Question: Usually I am pretty good debugging problems, this one just seems to keep getting around me. I have installed the JpGraph library at /usr/share/php/jpgraph/ and have it working for basic graphs. The problem I am having is not being able to read the fonts our of '/usr/share/fonts/truetype/' I have arial.ttf installed there with owner and group set to root and chmod to 644 but it is still not being read.
This shows the files on the server:
'''
root@CBC-SVR-01:/usr/share/fonts/truetype# ls
arialbd.ttf cour.ttf gentium-basic verdanab.ttf
ariali.ttf DejaVuSans-BoldOblique.ttf liberation verdanai.ttf
arial.ttf DejaVuSans-Bold.ttf openoffice verdana.ttf
comic.ttf DejaVuSans-Oblique.ttf timesbd.ttf
courbd.ttf DejaVuSans.ttf times.ttf
couri.ttf gentium ttf-dejavu
'''
Here are the file permissions:
'''
root@CBC-SVR-01:/usr/share/fonts/truetype# ls -l
total 5108
-rw-r--r-- 1 root root 284560 Jan 20 13:27 arialbd.ttf
-rw-r--r-- 1 root root 207808 Jan 20 13:27 ariali.ttf
-rw-r--r-- 1 root root 296712 Jan 20 13:27 arial.ttf
-rw-r--r-- 1 root root 126364 Jan 20 13:38 comic.ttf
-rw-r--r-- 1 root root 312920 Jan 20 13:31 courbd.ttf
-rw-r--r-- 1 root root 60856 Jan 20 13:35 couri.ttf
-rw-r--r-- 1 root root 303296 Jan 21 17:27 cour.ttf
-rw-r--r-- 1 root root 574636 Sep 29 2010 DejaVuSans-BoldOblique.ttf
-rw-r--r-- 1 root root 634184 Sep 29 2010 DejaVuSans-Bold.ttf
-rw-r--r-- 1 root root 574456 Sep 29 2010 DejaVuSans-Oblique.ttf
-rw-r--r-- 1 root root 683528 Sep 29 2010 DejaVuSans.ttf
drwxr-xr-x 2 root root 4096 Apr 17 16:11 gentium
drwxr-xr-x 2 root root 4096 Apr 17 16:11 gentium-basic
drwxr-xr-x 2 root root 4096 Apr 17 16:11 liberation
drwxr-xr-x 2 root root 4096 Apr 17 16:11 openoffice
-rw-r--r-- 1 root root 334944 Jan 20 13:33 timesbd.ttf
-rw-r--r-- 1 root root 347988 Jan 20 13:37 times.ttf
drwxr-xr-x 2 root root 4096 Apr 17 16:11 ttf-dejavu
-rw-r--r-- 1 root root 137616 Jan 20 13:31 verdanab.ttf
-rw-r--r-- 1 root root 155076 Jan 20 13:47 verdanai.ttf
-rw-r--r-- 1 root root 149752 Jan 20 13:32 verdana.ttf
'''
Here is the fonts directory permissions
'''
root@CBC-SVR-01:/usr/share/fonts# ls -l
total 12
drwxr-xr-x 4 root root 4096 Nov 12 22:44 cmap
drwxr-xr-x 7 root root 4096 Apr 17 16:11 truetype
drwxr-xr-x 3 root root 4096 Nov 12 22:44 type1
'''
But the problem is that PHP and JpGraph are not able to read the font file???

If i run the following script from the command line with root user it shows 'bool(true)' However, If browse to the same script through the web, it shows 'bool(false)'.
'''
<?php
var_dump(file_exists("/usr/share/fonts/truetype/arial.ttf"));
?>
'''
Here is the config file for JpGraph:
'''
<?php
//=======================================================================
// File: JPG-CONFIG.INC
// Description: Configuration file for JpGraph library
// Created: 2004-03-27
// Ver: $Id: jpg-config.inc.php <PHONE>-29 05:56:39Z ljp $
//
// Copyright (c) Asial Corporation. All rights reserved.
//========================================================================
//------------------------------------------------------------------------
// Directories for cache and font directory.
//
// CACHE_DIR:
// The full absolute name of the directory to be used to store the
// cached image files. This directory will not be used if the USE_CACHE
// define (further down) is false. If you enable the cache please note that
// this directory MUST be readable and writable for the process running PHP.
// Must end with '/'
//
// TTF_DIR:
// Directory where TTF fonts can be found. Must end with '/'
//
// The default values used if these defines are left commented out are:
//
// UNIX:
// CACHE_DIR /tmp/jpgraph_cache/
// TTF_DIR /usr/share/fonts/truetype/
// MBTTF_DIR /usr/share/fonts/truetype/
//
// WINDOWS:
// CACHE_DIR $SERVER_TEMP/jpgraph_cache/
// TTF_DIR $SERVER_SYSTEMROOT/fonts/
// MBTTF_DIR $SERVER_SYSTEMROOT/fonts/
//
//------------------------------------------------------------------------
//define('CACHE_DIR','cache/');
define('TTF_DIR','/usr/share/fonts/truetype/');
// define('MBTTF_DIR','/usr/share/fonts/truetype/');
//-------------------------------------------------------------------------
// Cache directory specification for use with CSIM graphs that are
// using the cache.
// The directory must be the filesysystem name as seen by PHP
// and the 'http' version must be the same directory but as
// seen by the HTTP server relative to the 'htdocs' ddirectory.
// If a relative path is specified it is taken to be relative from where
// the image script is executed.
// Note: The default setting is to create a subdirectory in the
// directory from where the image script is executed and store all files
// there. As ususal this directory must be writeable by the PHP process.
define('CSIMCACHE_DIR','csimcache/');
define('CSIMCACHE_HTTP_DIR','csimcache/');
//------------------------------------------------------------------------
// Various JpGraph Settings. Adjust accordingly to your
// preferences. Note that cache functionality is turned off by
// default (Enable by setting USE_CACHE to true)
//------------------------------------------------------------------------
// Deafult locale for error messages.
// This defaults to English = 'en'
define('DEFAULT_ERR_LOCALE','en');
// Deafult graphic format set to 'auto' which will automatically
// choose the best available format in the order png,gif,jpeg
// (The supported format depends on what your PHP installation supports)
define('DEFAULT_GFORMAT','auto');
// Should the cache be used at all? By setting this to false no
// files will be generated in the cache directory.
// The difference from READ_CACHE being that setting READ_CACHE to
// false will still create the image in the cache directory
// just not use it. By setting USE_CACHE=false no files will even
// be generated in the cache directory.
define('USE_CACHE',false);
// Should we try to find an image in the cache before generating it?
// Set this define to false to bypass the reading of the cache and always
// regenerate the image. Note that even if reading the cache is
// disabled the cached will still be updated with the newly generated
// image. Set also 'USE_CACHE' below.
define('READ_CACHE',true);
// Determine if the error handler should be image based or purely
// text based. Image based makes it easier since the script will
// always return an image even in case of errors.
define('USE_IMAGE_ERROR_HANDLER',true);
// Should the library examine the global php_errmsg string and convert
// any error in it to a graphical representation. This is handy for the
// occasions when, for example, header files cannot be found and this results
// in the graph not being created and just a 'red-cross' image would be seen.
// This should be turned off for a production site.
define('CATCH_PHPERRMSG',true);
// Determine if the library should also setup the default PHP
// error handler to generate a graphic error mesage. This is useful
// during development to be able to see the error message as an image
// instead as a 'red-cross' in a page where an image is expected.
define('INSTALL_PHP_ERR_HANDLER',false);
// Should usage of deprecated functions and parameters give a fatal error?
// (Useful to check if code is future proof.)
define('ERR_DEPRECATED',true);
// The builtin GD function imagettfbbox() fuction which calculates the bounding box for
// text using TTF fonts is buggy. By setting this define to true the library
// uses its own compensation for this bug. However this will give a
// slightly different visual apparance than not using this compensation.
// Enabling this compensation will in general give text a bit more space to more
// truly reflect the actual bounding box which is a bit larger than what the
// GD function thinks.
define('USE_LIBRARY_IMAGETTFBBOX',true);
//------------------------------------------------------------------------
// The following constants should rarely have to be changed !
//------------------------------------------------------------------------
// What group should the cached file belong to
// (Set to '' will give the default group for the 'PHP-user')
// Please note that the Apache user must be a member of the
// specified group since otherwise it is impossible for Apache
// to set the specified group.
define('CACHE_FILE_GROUP','www');
// What permissions should the cached file have
// (Set to '' will give the default persmissions for the 'PHP-user')
define('CACHE_FILE_MOD',0664);
// Default theme class name
define('DEFAULT_THEME_CLASS', 'UniversalTheme');
define('SUPERSAMPLING', true);
define('SUPERSAMPLING_SCALE', 1);
?>
'''
If it makes any difference, I am running ISPConfig 3.0.5.3
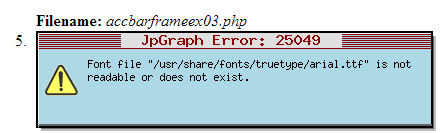
Answer: So, after a lot more of testing and trial and error. I finally got an error code which pointed me in the right direction.
'''
Warning: imagettftext(): open_basedir restriction in effect. File(/usr/share/fonts/truetype/arial.ttf) is not within the allowed path(s):
'''
Then I had to do some reading and get an understanding of open_basedir. Now that I know that I had to find where I needed to enter the trutype directory in the config to allow the particular site access to that fonts directory.
Navigate to: ISPConfig-->Sites-->[click on domain]-->Options-->PHP open_base_dir and added ':/usr/share/fonts/truetype' to what was already there. Now JpGraph can read the font correctly.
I hope that this will be of help to others using ISPConfig with open_basedir configuration.